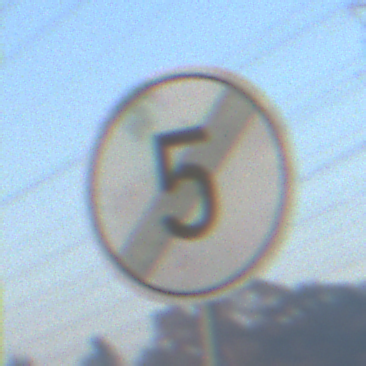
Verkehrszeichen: EndeGeschwindigkeit5
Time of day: Dawn
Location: Outdoor (Nature)
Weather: Clear
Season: NotSpecified
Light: Natural